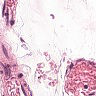
Metastatic tissue present: no